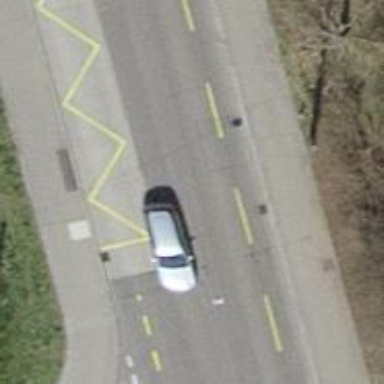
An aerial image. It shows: Bus stop for trolleybuses with designated stop position for public transport.